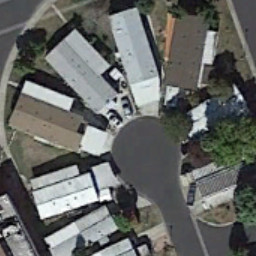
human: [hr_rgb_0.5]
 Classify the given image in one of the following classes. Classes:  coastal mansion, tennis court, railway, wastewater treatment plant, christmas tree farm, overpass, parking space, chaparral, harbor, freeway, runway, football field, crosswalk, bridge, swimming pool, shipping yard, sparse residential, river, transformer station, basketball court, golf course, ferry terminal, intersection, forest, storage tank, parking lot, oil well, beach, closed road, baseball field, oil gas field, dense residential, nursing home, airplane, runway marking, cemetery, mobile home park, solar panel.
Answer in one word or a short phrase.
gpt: mobile home park